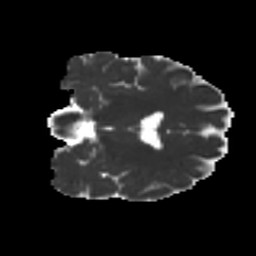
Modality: MD
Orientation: coronal
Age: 38
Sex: male
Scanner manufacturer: ge
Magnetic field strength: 3 T
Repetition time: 7.8 s
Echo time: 0.0608 s